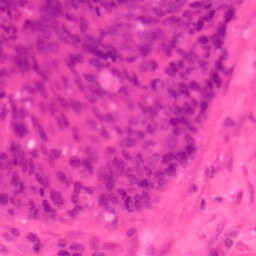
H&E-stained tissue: Colon